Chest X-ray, AP view. Patient: 65 years old, sex F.
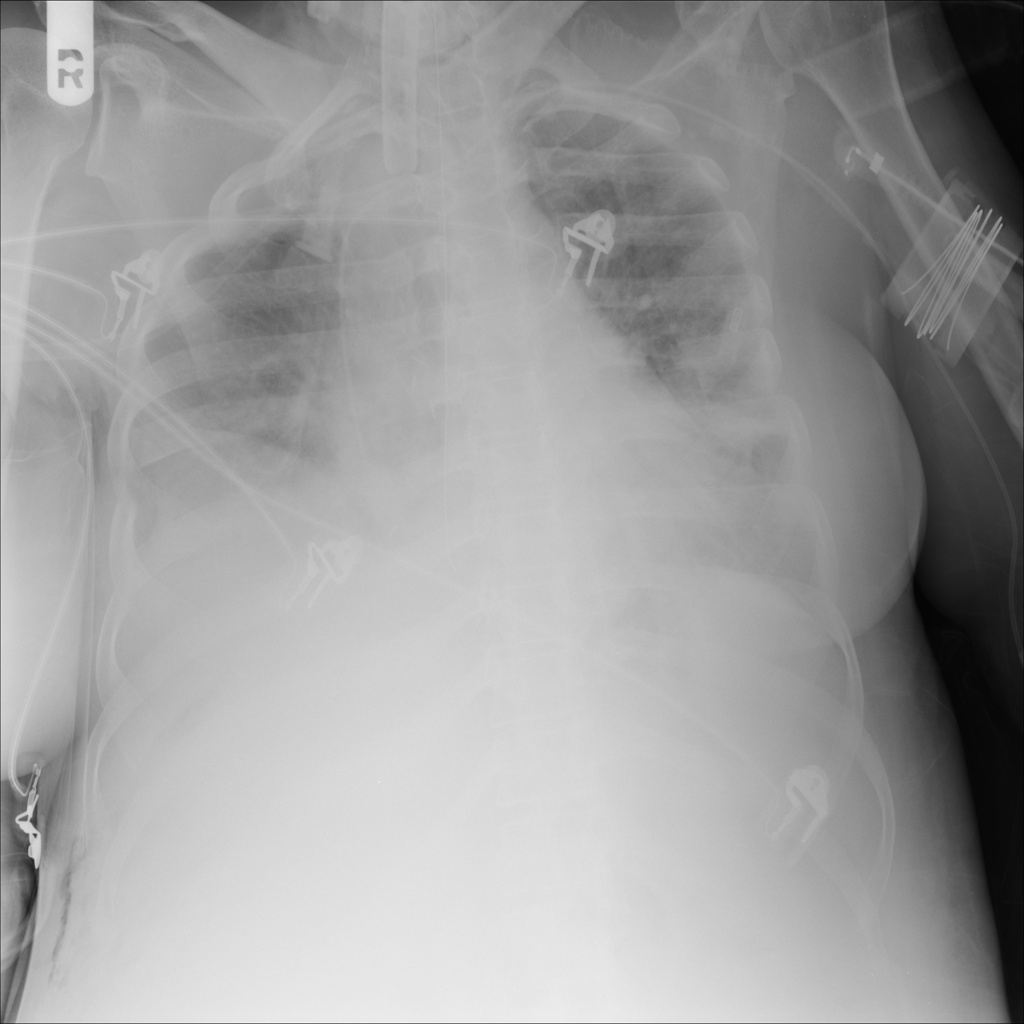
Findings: Infiltration, Nodule, Pneumothorax